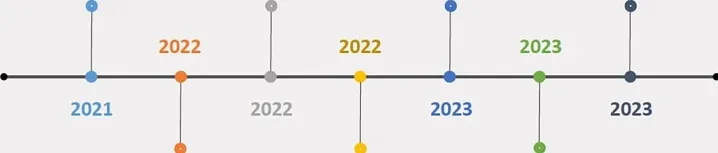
Timeline.
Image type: chart (chart)